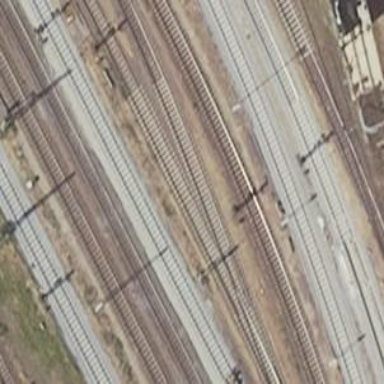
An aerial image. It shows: Railway signal.